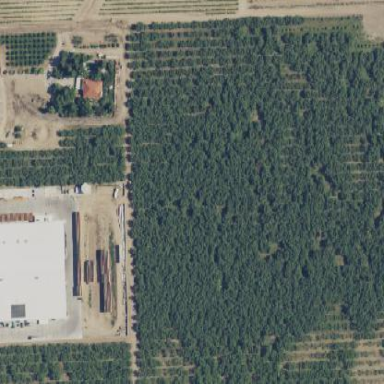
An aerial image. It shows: Orchard filled with almond trees.